Question: I have a master list of account codes used by my employer on a DatVal sheet for a budget tracker I used. I want to use checkboxes to select the most relevant codes to include in a list in a separate column that will become a data validated drop down list on another sheet.
I'm trying to use lookup and it sort of works, but is broken. I'm looking to see if the checkbox column is marked "True" then returning the result from a column where I've joined the account code and its description.
[Here is an image of the sheet.]
I've set up an example sheet here: (<URL>
And a table:
| Relevant Account Codes | Include in list | Common Account Codes | Account Code Descriptions | Joined |
| ---------------------- | --------------- | -------------------- | ------------------------- | ------ |
| | Category 1 | | | |
| 60017 - generic data 17 | FALSE | 60001 | generic data 1 | 60001 - generic data 1 |
| | FALSE | 60002 | generic data 2 | 60002 - generic data 2 |
| | TRUE | 60003 | generic data 3 | 60003 - generic data 3 |
| | Category 2 | | | - |
| | TRUE | 60004 | generic data 4 | 60004 - generic data 4 |
| | TRUE | 60005 | generic data 5 | 60005 - generic data 5 |
| | FALSE | 60006 | generic data 6 | 60006 - generic data 6 |
| | TRUE | 60007 | generic data 7 | 60007 - generic data 7 |
| 60009 - generic data 9 | TRUE | 60008 | generic data 8 | 60008 - generic data 8 |
| | TRUE | 60009 | generic data 9 | 60009 - generic data 9 |
| | FALSE | 60010 | generic data 10 | 60010 - generic data 10 |
| | FALSE | 60011 | generic data 11 | 60011 - generic data 11 |
| | FALSE | 60012 | generic data 12 | 60012 - generic data 12 |
| | FALSE | 60013 | generic data 13 | 60013 - generic data 13 |
| | TRUE | 60014 | generic data 14 | 60014 - generic data 14 |
| | Category 3 | | | - |
| | FALSE | 60015 | generic data 15 | 60015 - generic data 15 |
| | FALSE | 60016 | generic data 16 | 60016 - generic data 16 |
| | FALSE | 60017 | generic data 17 | 60017 - generic data 17 |
This is my first post on stackoverflow. Long time lurker. Any help will be appreciated. Thanks, I'm a pretty basic user of spreadsheets.
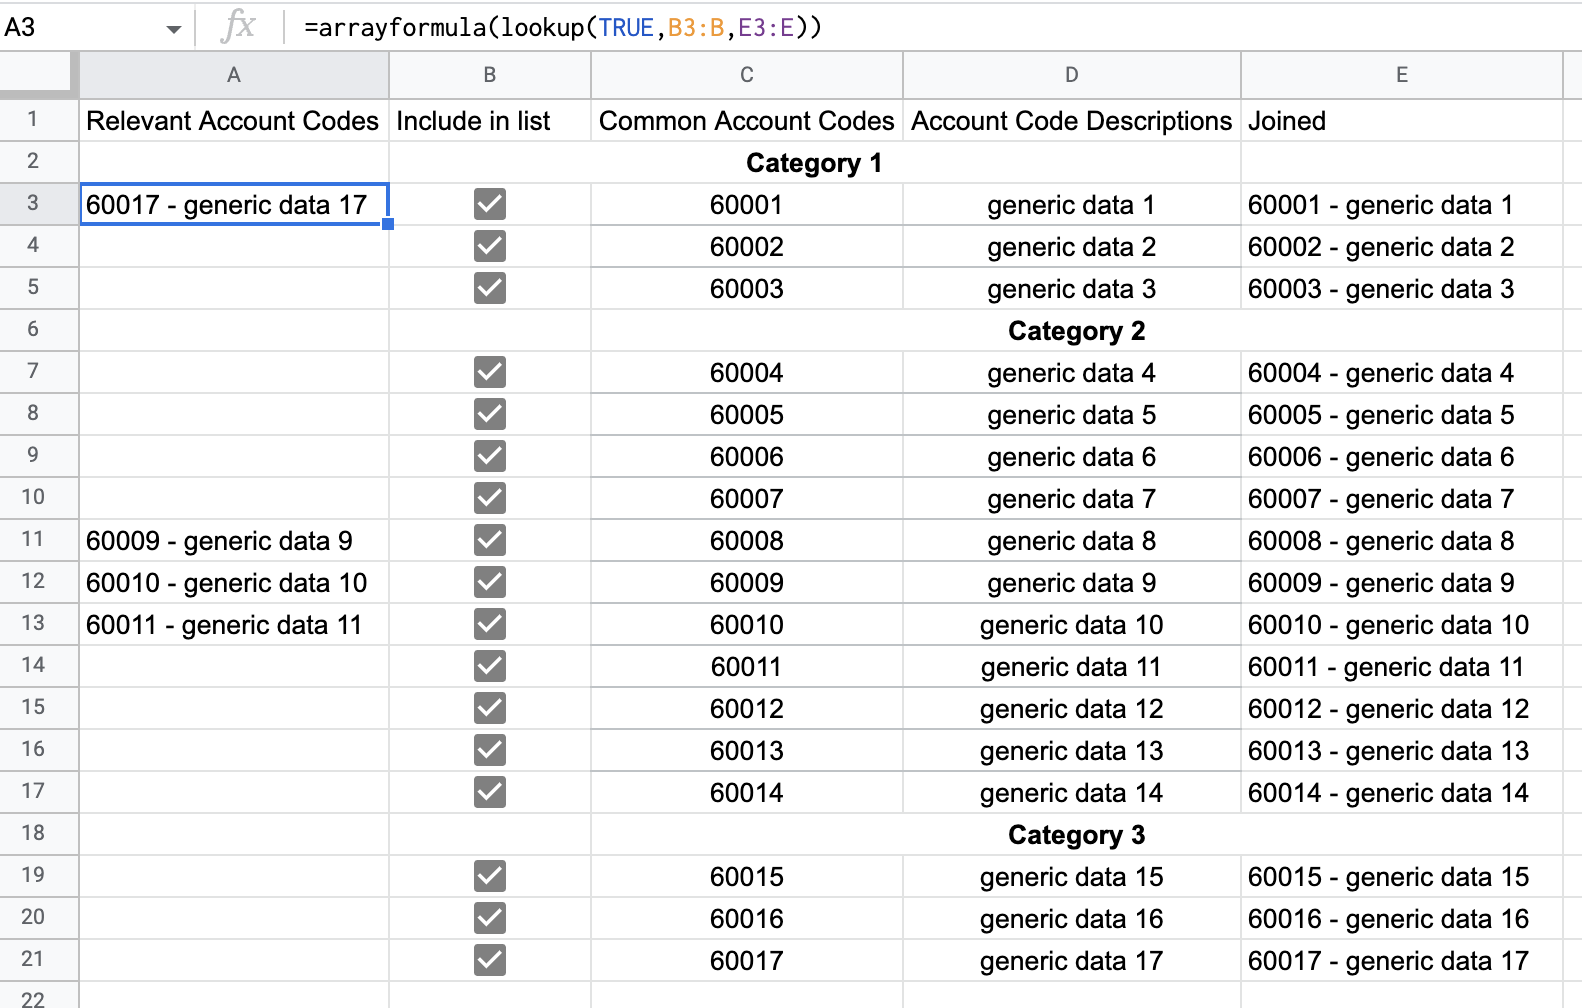
Answer: use:
'''
=ARRAYFORMULA(IF(B3:B=TRUE, E3:E, ))
'''
<URL>
or skip the blanks like:
'''
=FILTER(E3:E, B3:B=TRUE)
'''